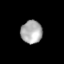
Tissue: lung
Cell type: T cells
Senescence score: 0.2331
Nuclear area (px): 481
Mean DAPI intensity: 171.491